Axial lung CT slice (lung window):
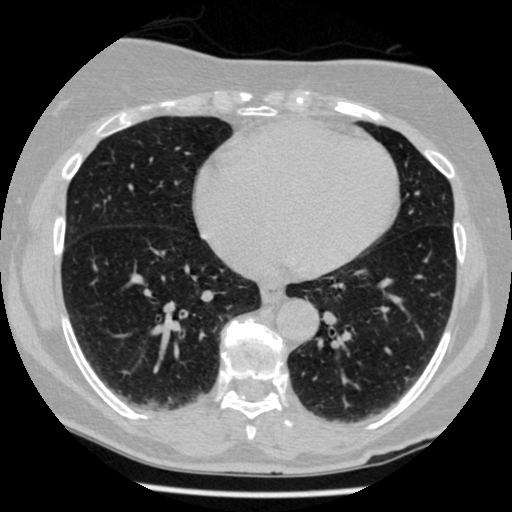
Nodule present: no